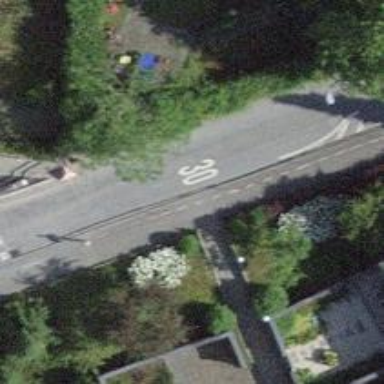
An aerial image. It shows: Sidewalk along the footway.